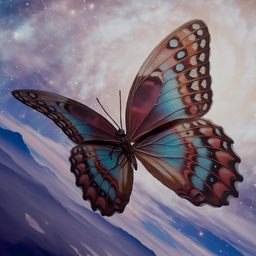
Label: animals